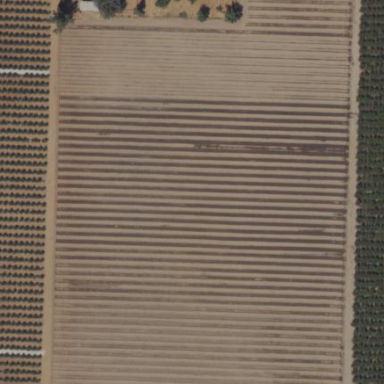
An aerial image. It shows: Orchard with nectarine trees.